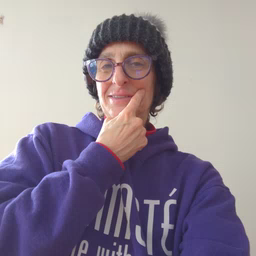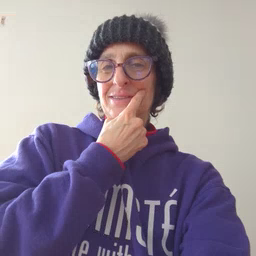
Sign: person